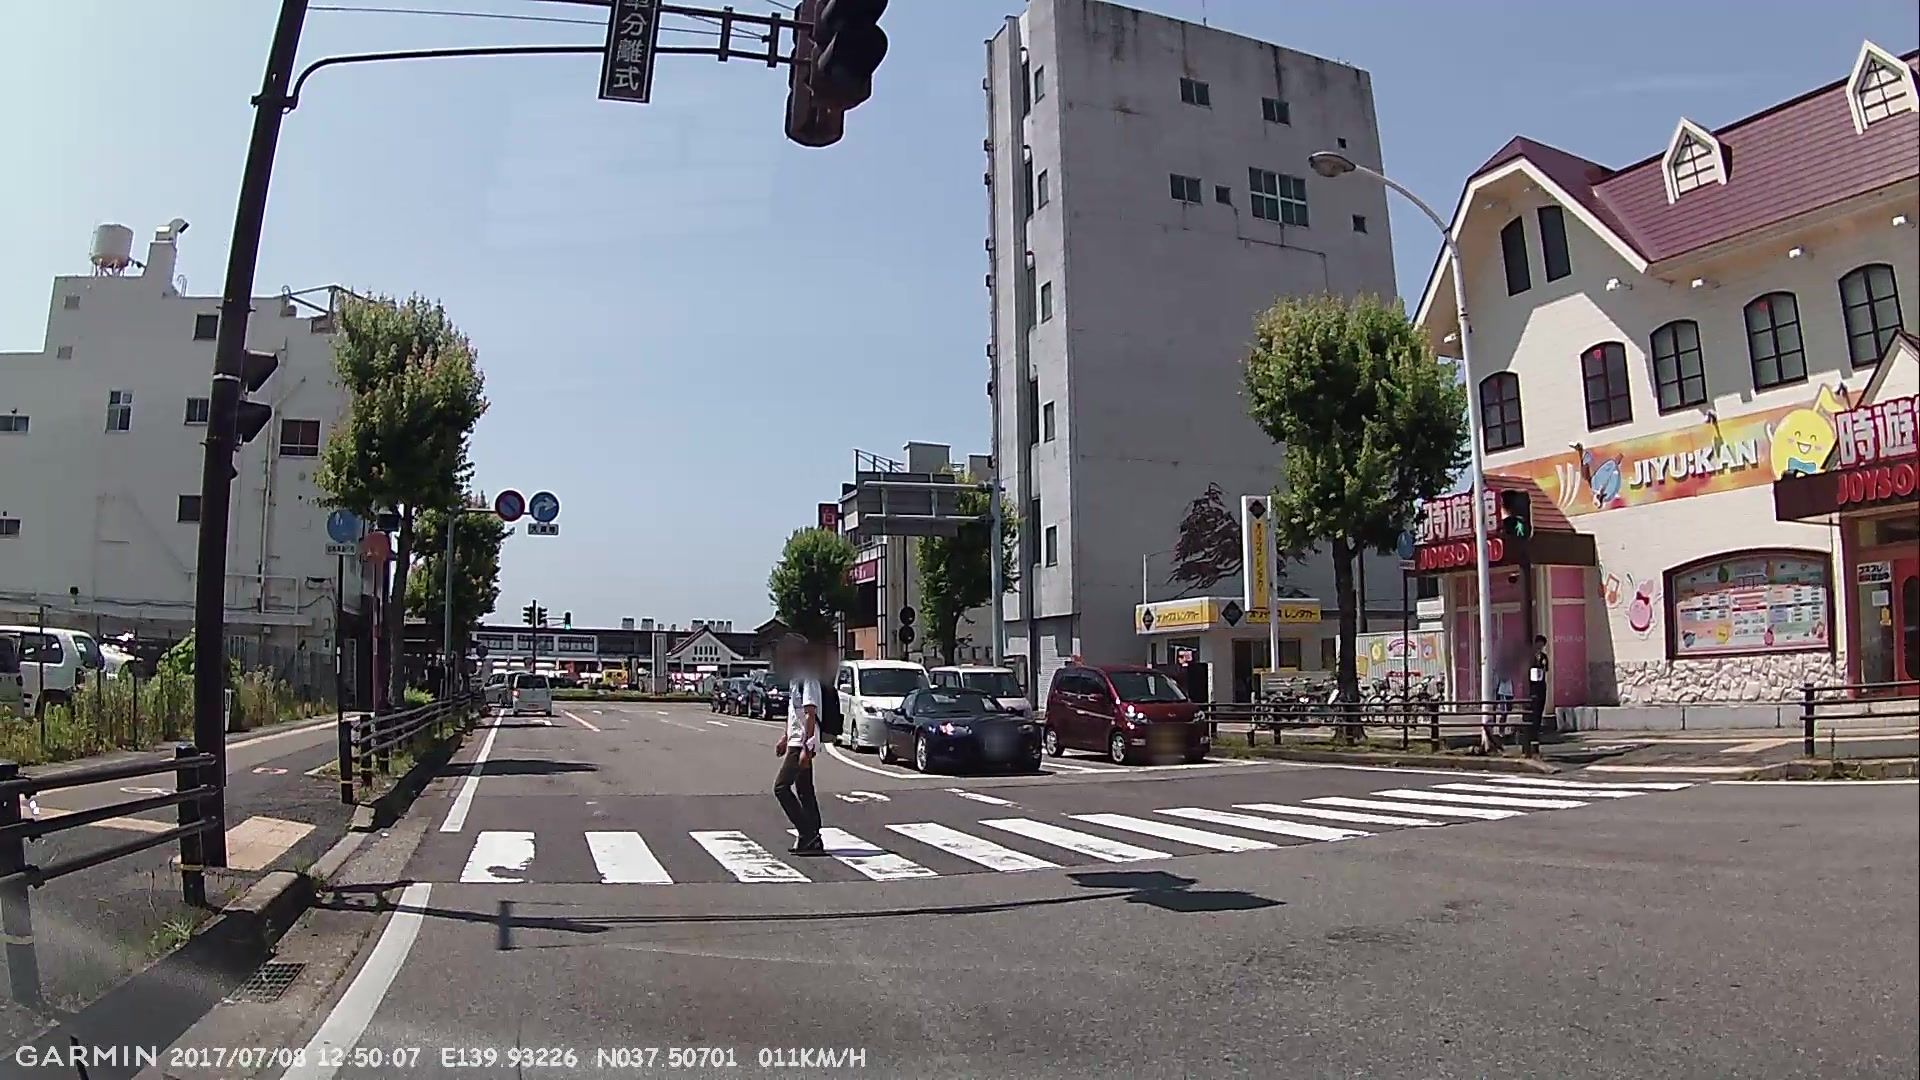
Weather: clear
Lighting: day
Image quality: good
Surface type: walking surface
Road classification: footway
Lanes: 2.0
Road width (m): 3, 3.5
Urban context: urban centre
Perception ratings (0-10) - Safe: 2.78, Lively: 9.33, Beautiful: 4.09, Boring: 4.78, Depressing: 4.92, Wealthy: 4.12